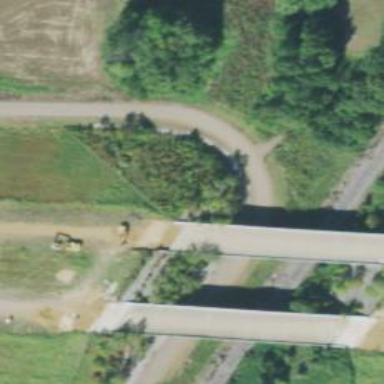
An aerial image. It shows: There is bridge in the image.